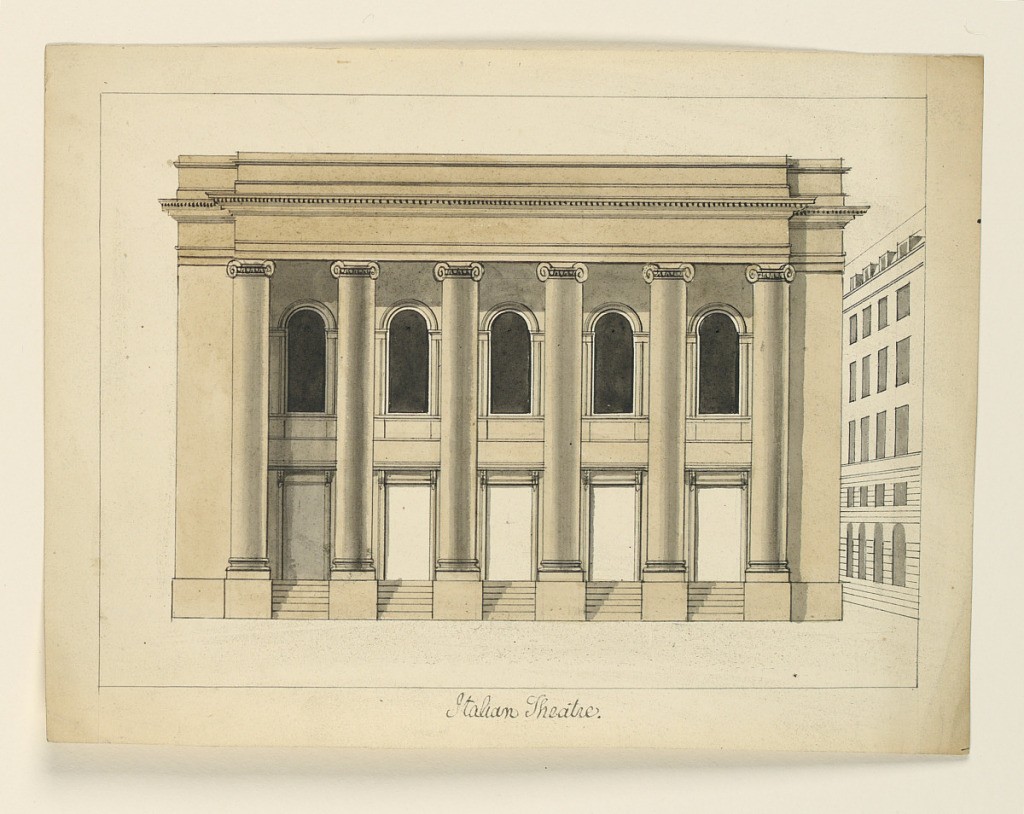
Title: Elevation of the Théatre Royal des Italiens, Paris
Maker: Cesare Recanatini, Italian, 1823–1893
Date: ca. 1850
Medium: Pen and ink with gray and sepia washes on cream-colored paper
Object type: Drawing
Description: Horizontal rectangle. Two-storied building with a six-columned Ionic portico of double order running full length of the facade.